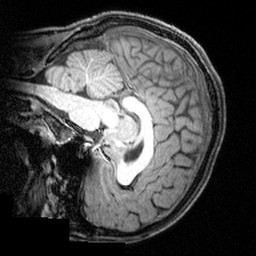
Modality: T1w
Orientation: sagittal
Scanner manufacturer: siemens
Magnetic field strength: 3 T
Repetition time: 1.9 s
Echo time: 0.00397 s